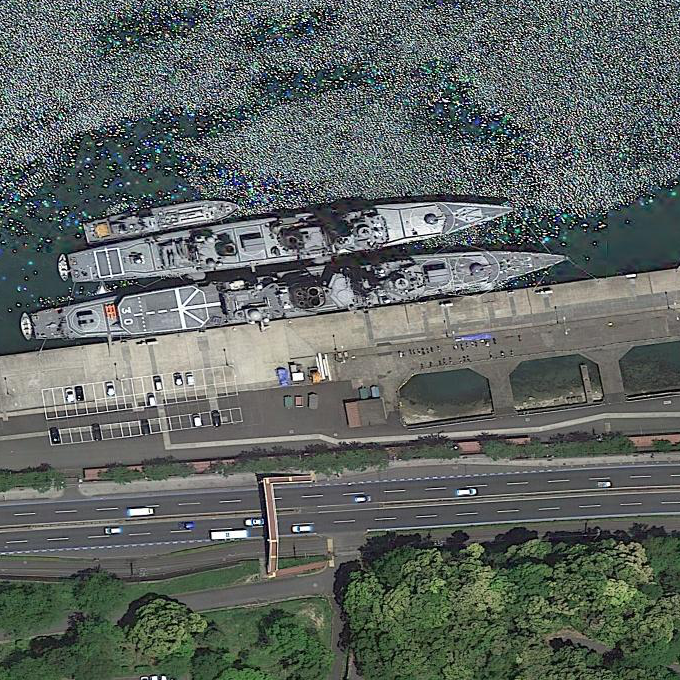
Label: Abukuma-class_frigate